Question: In my Android TV app, the action button in the ActionsRow loses focus on
'''
adapter.notifyArrayItemRangeChanged(0, 1);
'''
call. I am using:
'''
View focusedView = getActivity().getCurrentFocus();
'''
to get the focused view, but cannot set the focus back on after . The button with the focus before loses focus, and I can't make that button in (or after) of the or in of ... The focus is set to the first button every time after .
Any ideas how to retain focus or how to set it back to the original view?
'''
@Override
public void onBindViewHolder(Presenter.ViewHolder viewHolder, Object item) {
Log.i(TAG, "onBindViewHolder called, item:" + item.toString());
Action action = (Action) item;
ActionViewHolder vh = (ActionViewHolder) viewHolder;
vh.mAction = action;
vh.mButton.setText(action.getLabel1());
vh.mButton.setTag(action.getId());
vh.mButton.requestFocus();
}
'''
'''
protected void onBindRowViewHolder(ActionsRowPresenter.ViewHolder holder, Object item) {
super.onBindRowViewHolder(holder, item);
Log.i(TAG, "onBindRowViewHolder called");
ViewHolder vh = holder;
ActionsRow row = (ActionsRow) vh.getRow();
ArrayObjectAdapter aoa = new ArrayObjectAdapter(mActionPresenter);
aoa.addAll(0, (Collection)row.getActions());
vh.bind(aoa);
}
'''
'''
public NowPlayingChannelRowPresenter(Channel c) {
setHeaderPresenter(null);
setSelectEffectEnabled(false);
mSelectedChannel = c;
npcdrPresenter = new NowPlayingChannelDetailsRowPresenter(new DetailsDescriptionPresenter());
actionsRowPresenter = new ActionsRowPresenter();
ClassPresenterSelector ps = new ClassPresenterSelector();
ps.addClassPresenter(NowPlayingChannelDetailsRow.class, npcdrPresenter);
ps.addClassPresenter(ActionsRow.class, actionsRowPresenter);
npcdRow = new NowPlayingChannelDetailsRow(mSelectedChannel);
actionsRow = new ActionsRow(mSelectedChannel);
actionsRow.addAction(new Action(ACTION_START_STOP, "Stop"));
actionsRow.addAction(new Action(ACTION_ADD_REMOVE_FAVORITE, "Add to Favorites"));
}
@Override
protected RowPresenter.ViewHolder createRowViewHolder(ViewGroup parent) {
View v = LayoutInflater.from(parent.getContext())
.inflate(R.layout.now_playing_channel_row, parent, false);
ViewHolder vh = new ViewHolder(v);
vh.mNpcdVh = (NowPlayingChannelDetailsRowPresenter.ViewHolder) npcdrPresenter.onCreateViewHolder(vh.llNpcd);
vh.llNpcd.addView(vh.mNpcdVh.view);
vh.mActionsVh = (ActionsRowPresenter.ViewHolder) actionsRowPresenter.onCreateViewHolder(vh.llActions);
vh.llActions.addView(vh.mActionsVh.view);
return vh;
}
@Override
protected void onBindRowViewHolder(RowPresenter.ViewHolder holder, Object item) {
super.onBindRowViewHolder(holder, item);
ViewHolder vh = (ViewHolder) holder;
npcdrPresenter.onBindRowViewHolder(vh.mNpcdVh, npcdRow);
actionsRowPresenter.onBindRowViewHolder(vh.mActionsVh, actionsRow);
}
'''
There's no ListView, I am using an ArrayObjectAdapter instance with custom presenters
I attached the layout view (Hiearchy View).

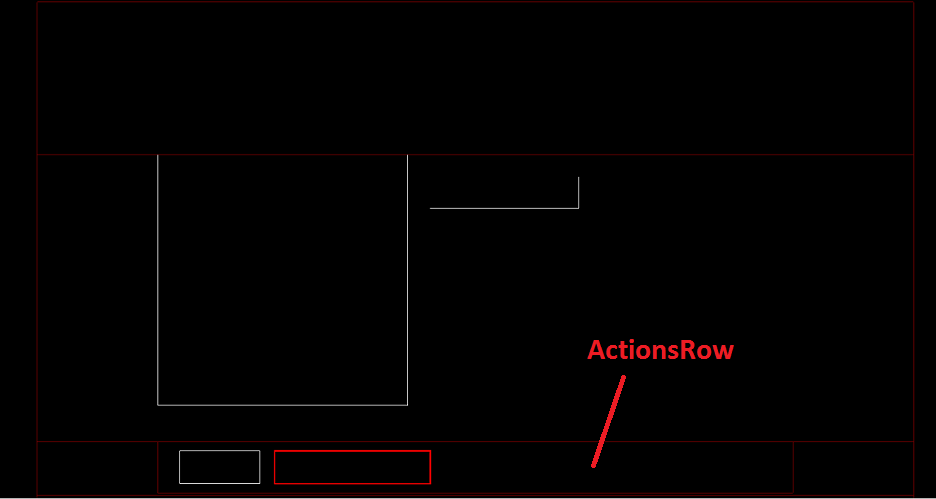
Answer: This should get called only for the item that needs to be focussed
> vh.mButton.requestFocus();
If you notify the adapter just for the first item in the ActionPresenter, onBindViewHolder will be called just for the first item and it will get the focus.
If it is the second item that needs to be focussed, ActionPresenter's onBindViewHolder should get called for that item and you should request focus only for the second item and not all items.